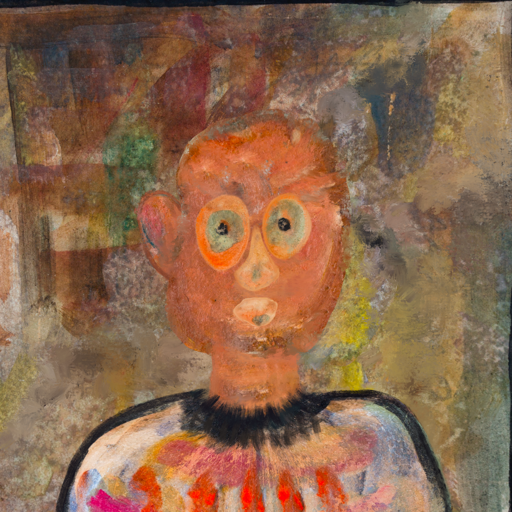
Background: Mosgoul, Head And Neck Front: Boggyland, Face Front: Childish, Bust: Childish, Hair Front: Blank, Head Accessory: Blank, Second Necklace: Blank, Necklace: In_The_Sun, Baby: Blank